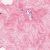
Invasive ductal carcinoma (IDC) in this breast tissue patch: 0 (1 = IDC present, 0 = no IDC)